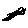
Label: cloud